Question: I'm making Iframe app for Facebook's tab page. It has photos listing pulled from an Album.
Is there a way to show the native lightbox / popup for commenting. The one like shown in the picture below:

From the Graph API, I got the photo ID and all the data. Is there a way to initiate this event?
I can't seem to find the right term to Google it. I found an answer from 2011 saying it's impossible. Is it possible now?
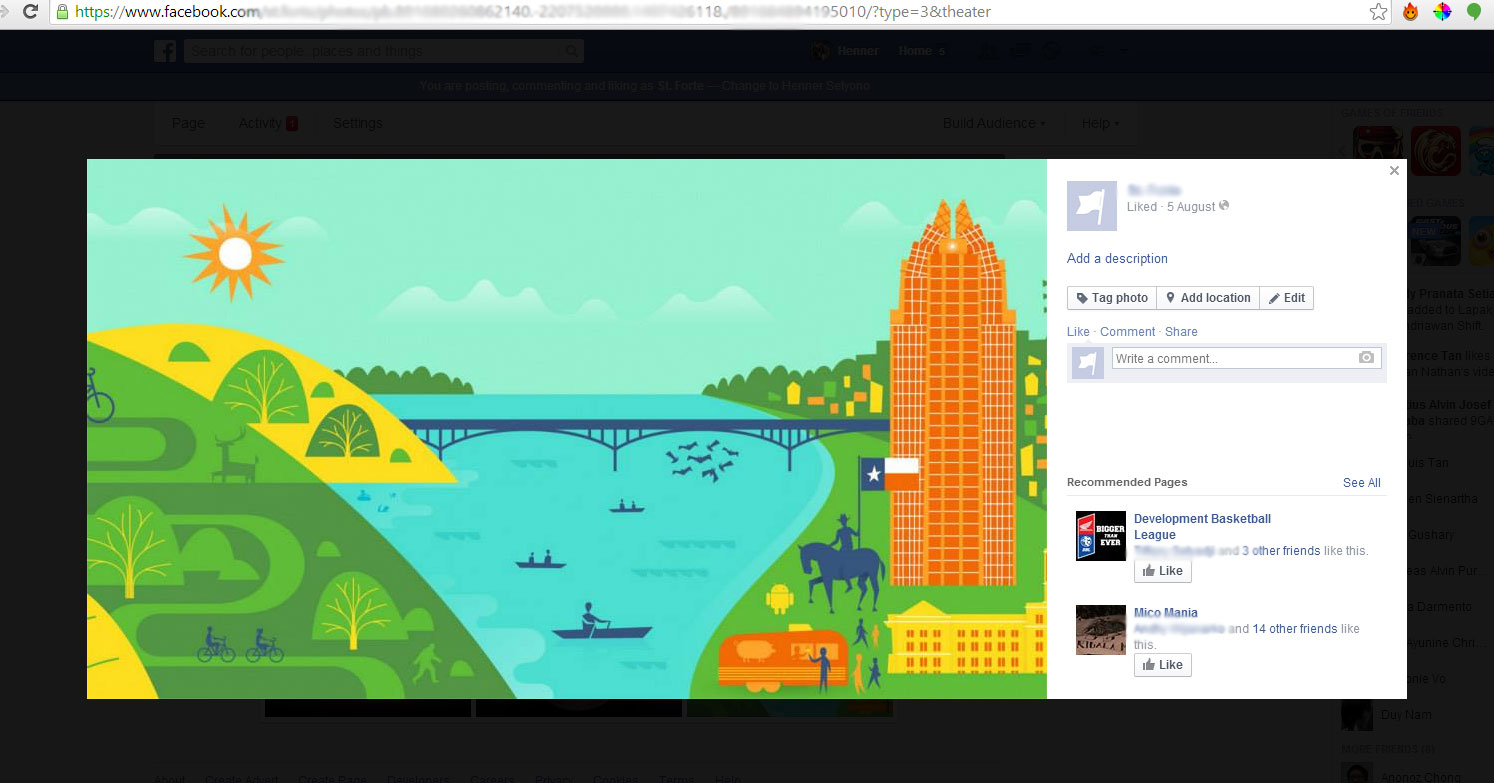
Answer: As far as I have found, there's no way of doing this.
So, the simplest alternative is to open the photo in new browser tab.
Your link:
'''
<a data-url="<?php echo $photo_url; ?>">
...
</a>
'''
Javascript (using JQuery):
'''
$("[data-url]").on("click", function(e) {
e.preventDefault();
var url = $(this).data("url");
window.open(url);
});
'''